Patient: sex M, age 58
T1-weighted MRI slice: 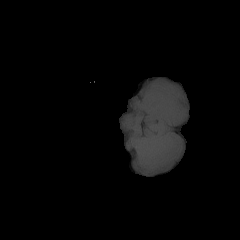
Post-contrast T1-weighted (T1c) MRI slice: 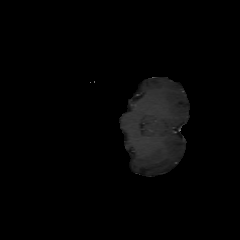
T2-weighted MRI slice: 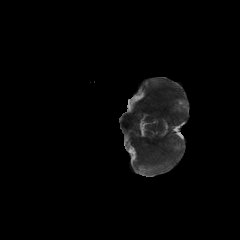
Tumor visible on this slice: no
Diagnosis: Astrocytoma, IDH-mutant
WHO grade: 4